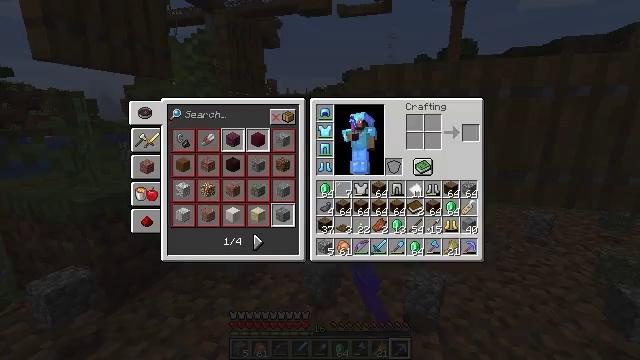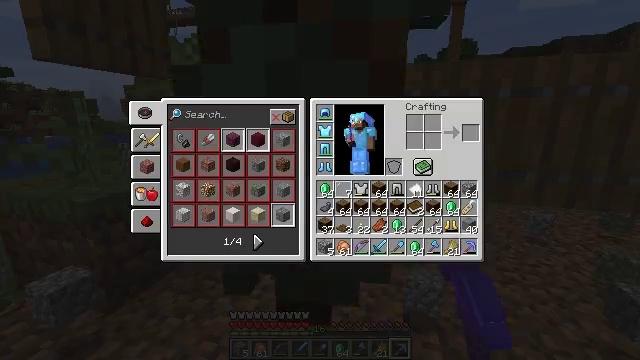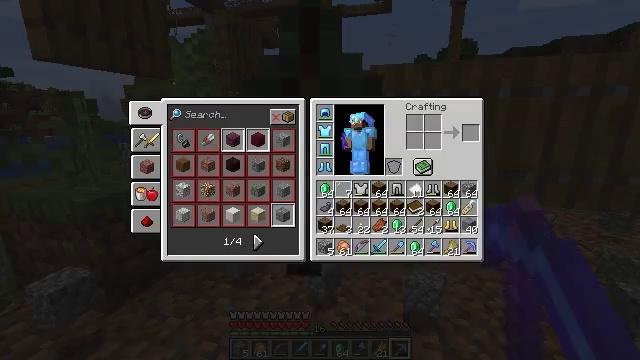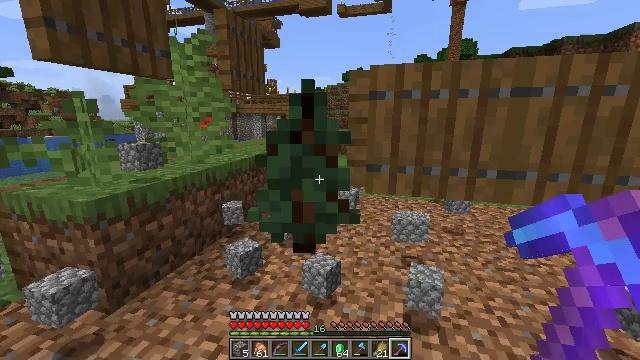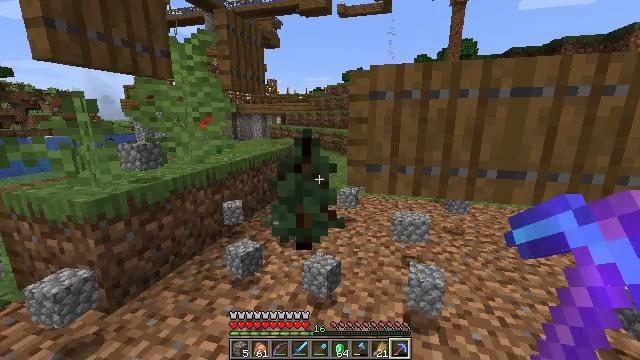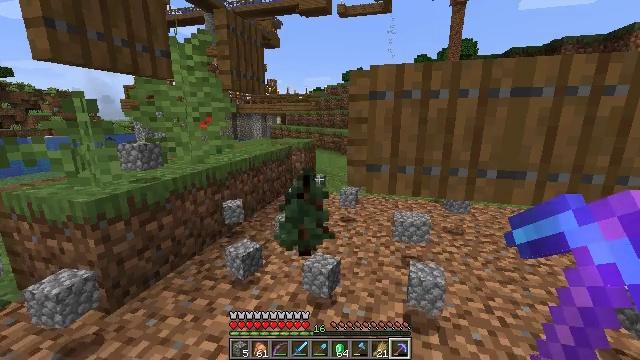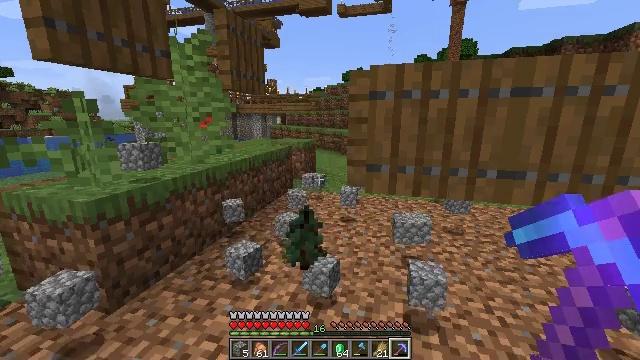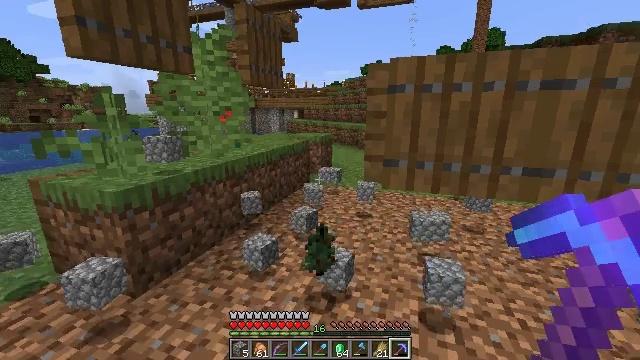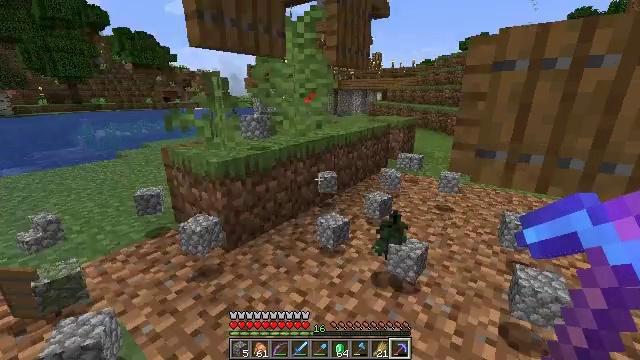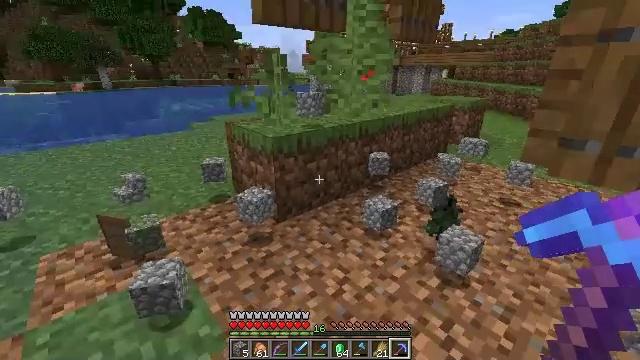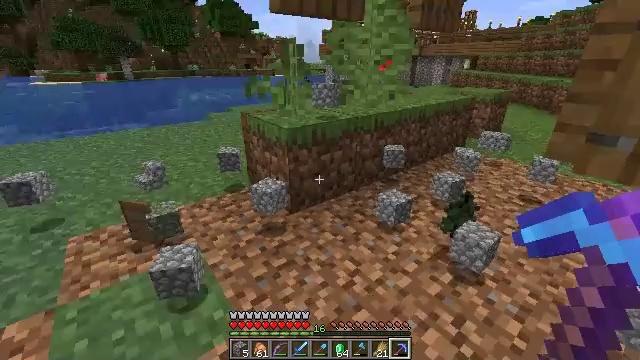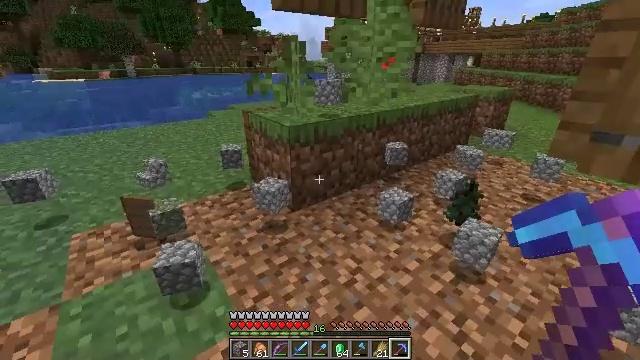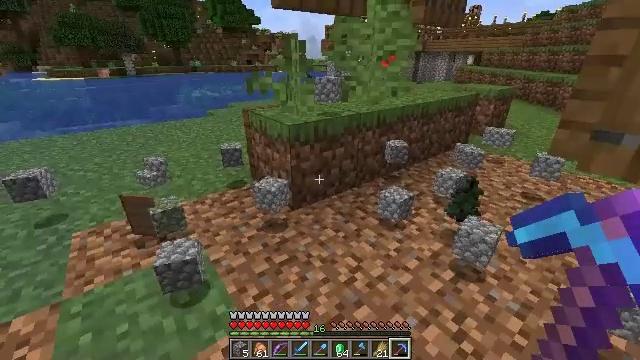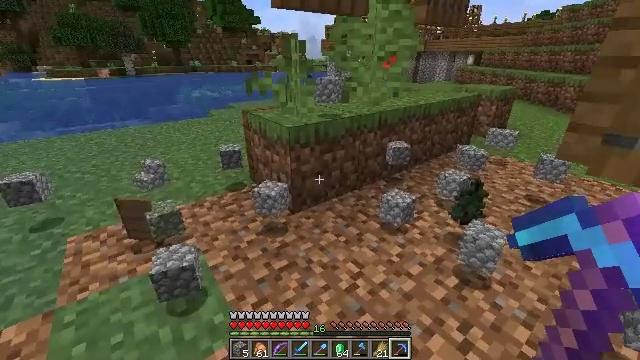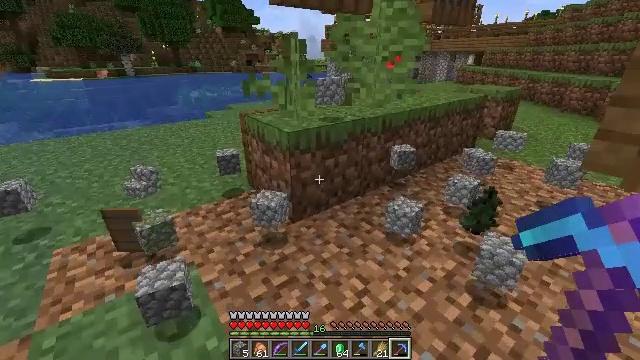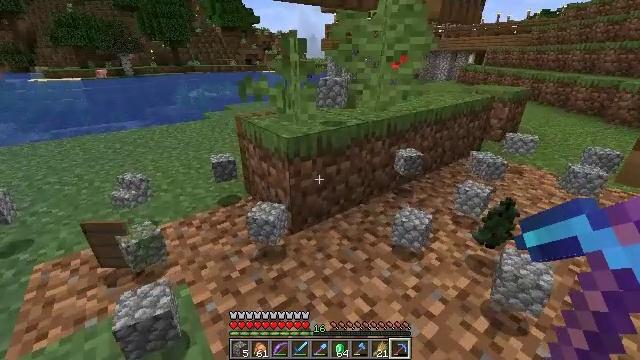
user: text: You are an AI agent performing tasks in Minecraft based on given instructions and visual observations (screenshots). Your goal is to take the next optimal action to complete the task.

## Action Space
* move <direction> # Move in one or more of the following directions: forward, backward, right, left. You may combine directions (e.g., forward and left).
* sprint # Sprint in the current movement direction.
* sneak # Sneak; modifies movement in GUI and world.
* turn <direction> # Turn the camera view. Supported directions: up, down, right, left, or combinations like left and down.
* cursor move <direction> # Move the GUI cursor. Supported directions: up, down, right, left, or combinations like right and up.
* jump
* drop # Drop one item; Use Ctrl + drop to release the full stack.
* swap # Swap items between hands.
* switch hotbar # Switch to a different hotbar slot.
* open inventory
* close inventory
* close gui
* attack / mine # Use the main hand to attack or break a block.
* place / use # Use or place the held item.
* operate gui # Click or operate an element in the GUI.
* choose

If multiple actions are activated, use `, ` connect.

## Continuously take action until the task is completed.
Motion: motion action
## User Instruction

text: Remove an ink sac from the inventory.
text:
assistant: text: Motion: open gui
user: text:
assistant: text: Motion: no_op
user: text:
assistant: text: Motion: no_op
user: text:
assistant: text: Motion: close gui
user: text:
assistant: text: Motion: no_op
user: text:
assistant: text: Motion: no_op
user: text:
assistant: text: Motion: turn left and down
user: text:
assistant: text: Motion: turn left and down
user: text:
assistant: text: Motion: turn left and down
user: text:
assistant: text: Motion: turn left and down
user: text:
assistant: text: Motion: no_op
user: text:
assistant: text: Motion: no_op
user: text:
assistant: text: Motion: move forward
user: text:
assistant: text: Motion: move forward
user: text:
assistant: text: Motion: move forward
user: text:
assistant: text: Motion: move forward
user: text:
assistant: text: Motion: move forward
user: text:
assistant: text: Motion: move forward, turn left and down
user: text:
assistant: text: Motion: move forward, turn left and down
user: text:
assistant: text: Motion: move forward, sprint, turn left and down
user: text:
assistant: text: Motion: move forward, sprint
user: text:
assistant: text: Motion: move forward, sprint
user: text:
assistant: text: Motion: move forward
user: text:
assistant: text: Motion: move forward, turn left
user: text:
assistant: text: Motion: move forward, turn left
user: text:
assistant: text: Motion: move forward, sprint, turn left
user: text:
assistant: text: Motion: move forward, sprint, turn left
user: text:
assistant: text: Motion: move forward, sprint, turn left
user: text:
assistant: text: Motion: move forward, sprint, turn left
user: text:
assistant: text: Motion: move forward, turn left